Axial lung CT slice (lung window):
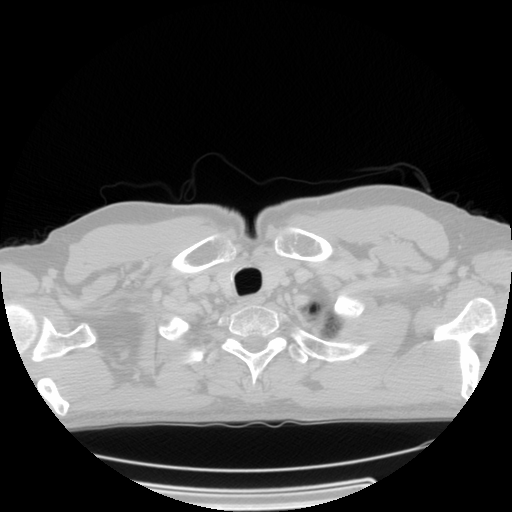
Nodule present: no